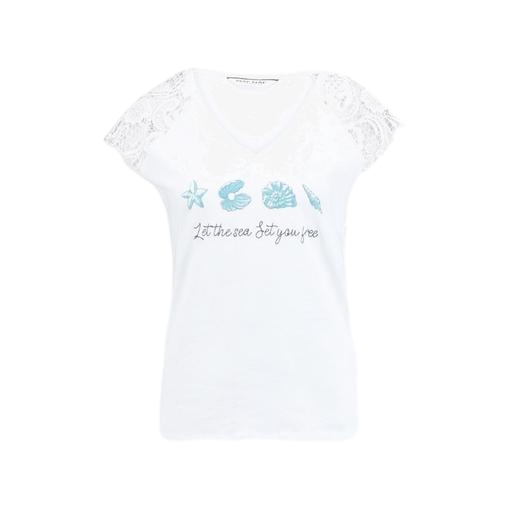
white embellished t-shirt, white printed t-shirt, white lace muscle t-shirt, white background